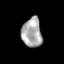
Tissue: skin
Cell type: Epithelial cells
Senescence score: 0.2731
Nuclear area (px): 583
Mean DAPI intensity: 168.129